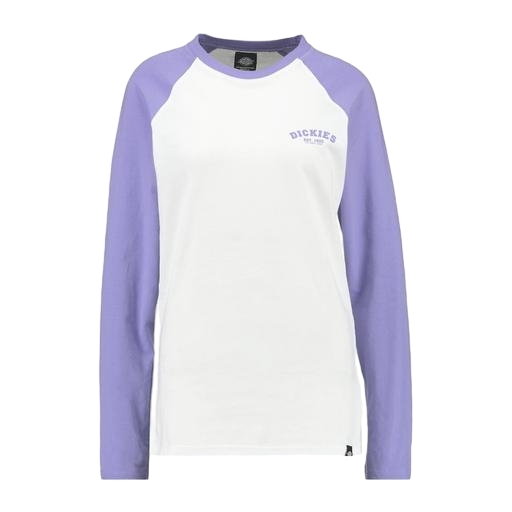
multicolor long sleeve raglan t-shirt logo, longsleeve t-shirt, long-sleeve shirt, white background